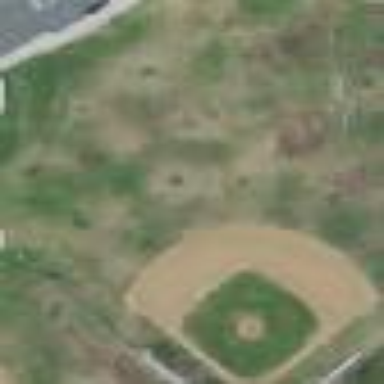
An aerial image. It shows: Baseball pitch for leisure and sports activities.